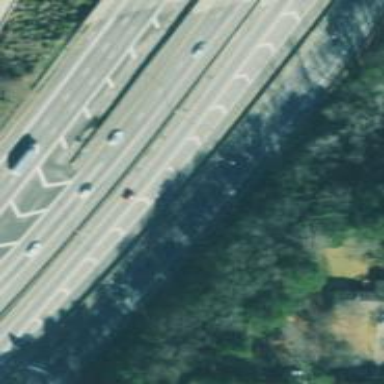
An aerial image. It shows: Motorway link.